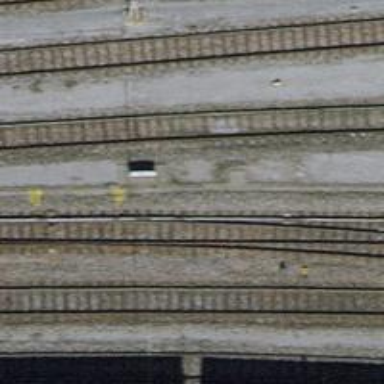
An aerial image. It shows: Single railway track with electrified contact line.